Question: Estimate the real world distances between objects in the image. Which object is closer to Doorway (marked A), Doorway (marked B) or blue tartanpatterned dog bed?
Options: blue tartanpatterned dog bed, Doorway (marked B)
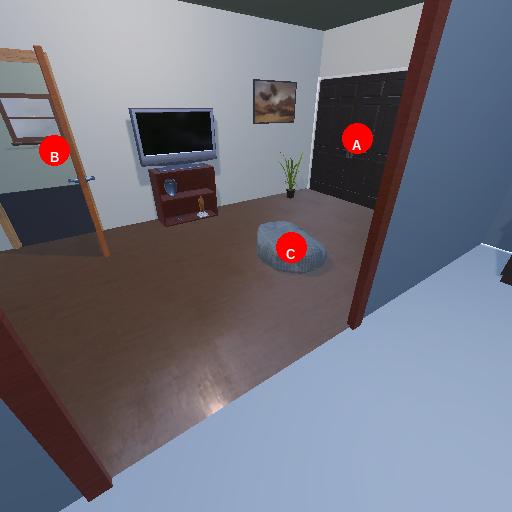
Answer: blue tartanpatterned dog bed